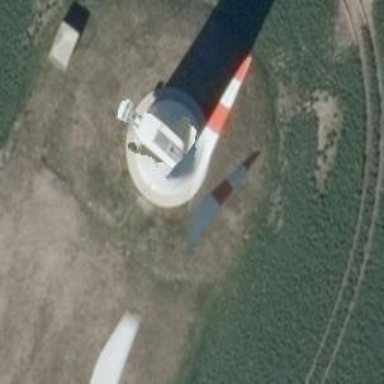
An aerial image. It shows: Wind generator using wind turbines of horizontal axis.